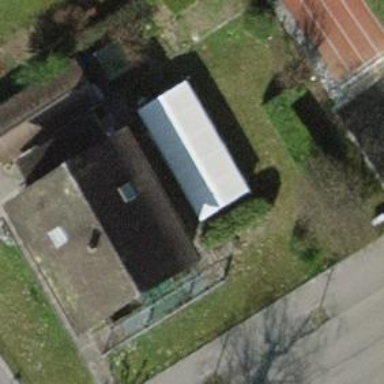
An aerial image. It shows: View of roof of building.